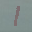
Label: 1